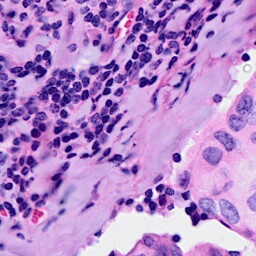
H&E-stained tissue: Breast